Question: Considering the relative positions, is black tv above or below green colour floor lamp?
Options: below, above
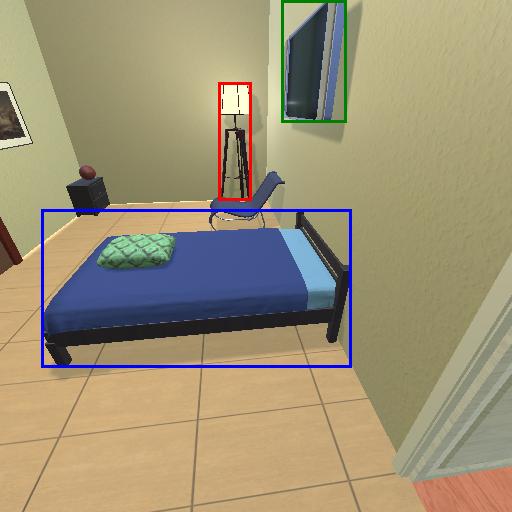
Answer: below